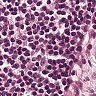
Metastatic tissue present: no